Field crop: maize
Growth stage: 1
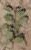
Species: convolvulus